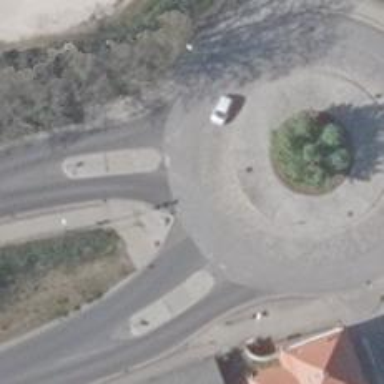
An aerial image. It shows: Tertiary road made of asphalt leading to roundabout junction.